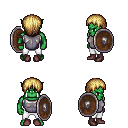
a pixel art fantasy rpg character, male body template, orc, green skin, steel chest armor, white pants, blonde plain hairstyle, maroon shoes, shield, four views (front, back, left, right), 2x2 character sprite sheet, small pixel art, hard edges, no anti-aliasing